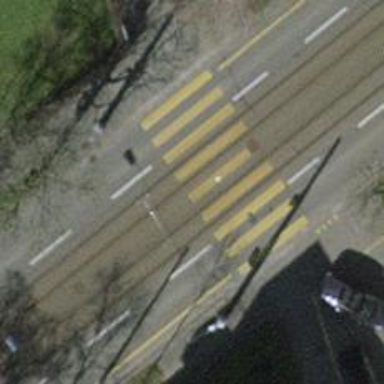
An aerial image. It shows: Uncontrolled zebra crossing.